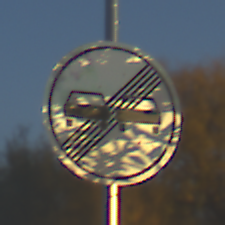
Verkehrszeichen: EndeUeberholverbot
Umgebung: Outdoor, Nature
Tageszeit: SunriseSunset
Wetter: Clear
Licht: Natural
Jahreszeit: NotSpecified
Kontrast: HighContrast